Interaction volume radius: 5 \u00c5
Interaction volume height: 25 \u00c5
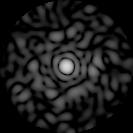
Disorder parameter: 0.8621